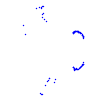
Particle: proton